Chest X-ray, AP view. Patient: 60 years old, sex M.
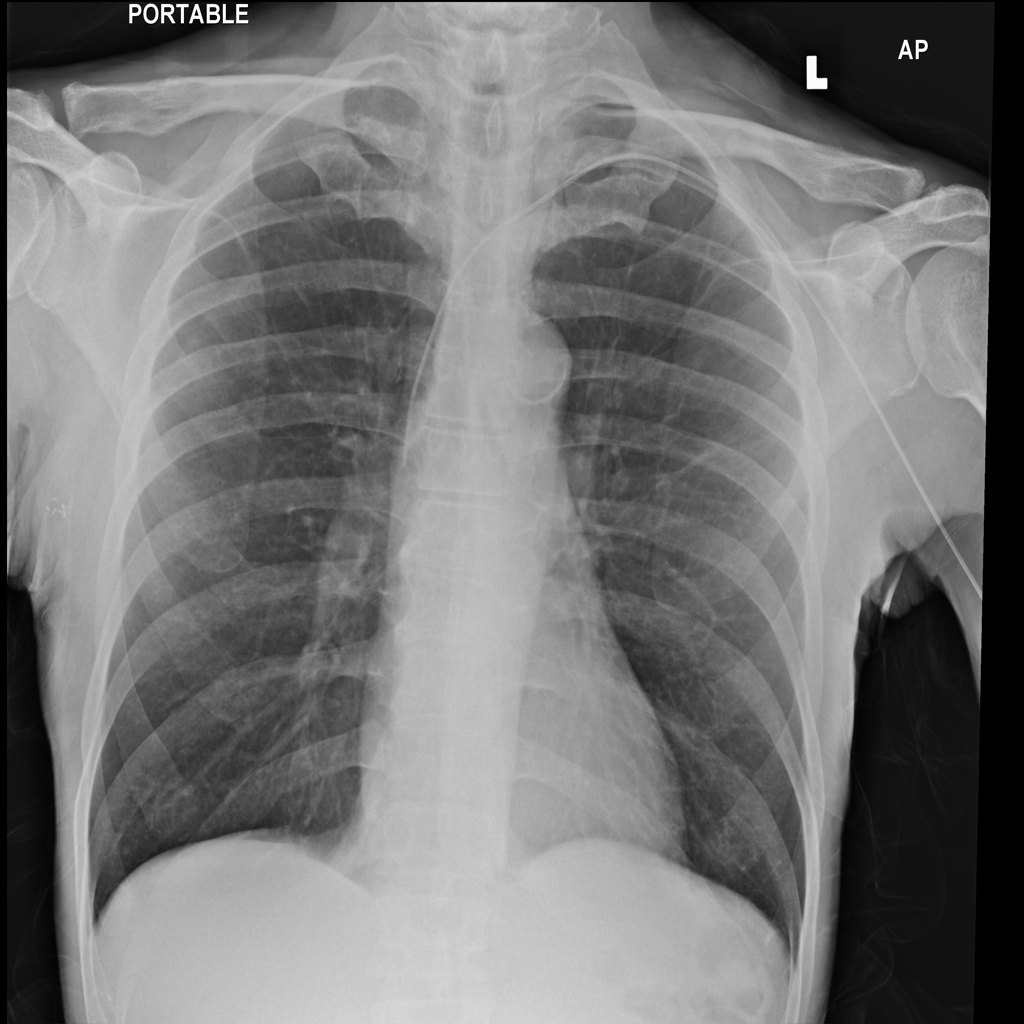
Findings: No Finding